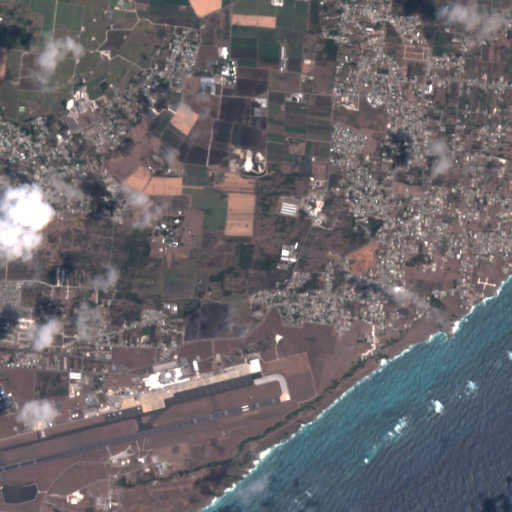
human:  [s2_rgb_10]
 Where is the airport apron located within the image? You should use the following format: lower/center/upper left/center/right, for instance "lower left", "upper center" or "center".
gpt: The airport apron is located in the lower left of the image.
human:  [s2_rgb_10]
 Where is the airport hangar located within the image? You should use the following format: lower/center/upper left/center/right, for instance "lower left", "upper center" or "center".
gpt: The airport hangar is located in the lower left of the image.
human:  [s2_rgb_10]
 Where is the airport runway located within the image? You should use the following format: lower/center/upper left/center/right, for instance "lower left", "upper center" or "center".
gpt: The airport runway is located in the lower left of the image.
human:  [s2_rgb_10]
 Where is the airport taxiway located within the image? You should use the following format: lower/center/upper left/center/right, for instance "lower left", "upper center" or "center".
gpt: The airport taxiway is located in the lower left of the image.
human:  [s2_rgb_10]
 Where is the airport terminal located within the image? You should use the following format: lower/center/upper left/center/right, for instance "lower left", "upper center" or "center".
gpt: The airport terminal is located in the lower left of the image.
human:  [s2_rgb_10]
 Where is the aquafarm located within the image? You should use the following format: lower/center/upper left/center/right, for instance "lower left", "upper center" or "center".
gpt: The aquafarm is located in the upper left of the image.
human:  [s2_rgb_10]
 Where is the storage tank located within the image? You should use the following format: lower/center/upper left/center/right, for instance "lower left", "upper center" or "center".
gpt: The storage tank is located in the lower left of the image.
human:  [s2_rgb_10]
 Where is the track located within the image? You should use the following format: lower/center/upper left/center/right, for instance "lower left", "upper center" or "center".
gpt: The track is located in the center of the image.
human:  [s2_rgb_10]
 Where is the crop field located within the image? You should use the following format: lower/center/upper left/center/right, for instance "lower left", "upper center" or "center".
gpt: There is no crop field in the image.